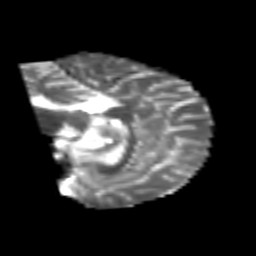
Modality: T2w
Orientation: sagittal
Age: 25
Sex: male
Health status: healthy